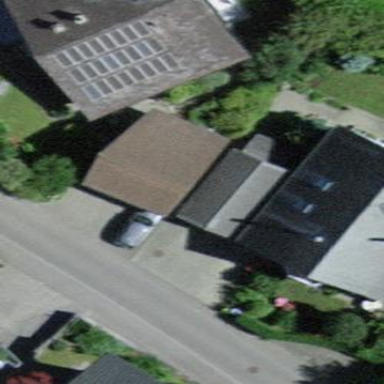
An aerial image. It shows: Garage.